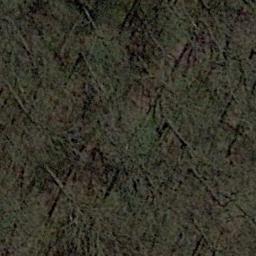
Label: forest